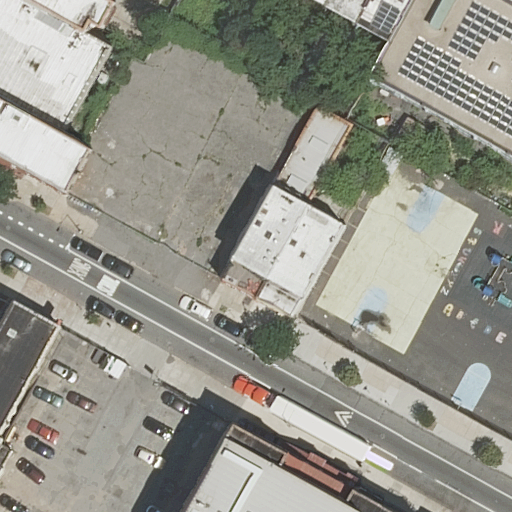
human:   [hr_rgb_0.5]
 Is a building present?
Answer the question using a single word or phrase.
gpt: yes

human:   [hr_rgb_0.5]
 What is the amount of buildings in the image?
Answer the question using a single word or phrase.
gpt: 13

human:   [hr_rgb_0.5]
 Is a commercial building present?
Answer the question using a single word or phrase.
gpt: no

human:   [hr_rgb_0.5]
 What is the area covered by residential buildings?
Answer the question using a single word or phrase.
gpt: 2011m2

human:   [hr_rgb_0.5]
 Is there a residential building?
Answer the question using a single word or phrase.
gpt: yes

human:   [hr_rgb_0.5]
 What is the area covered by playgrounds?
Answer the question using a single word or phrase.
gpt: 164m2

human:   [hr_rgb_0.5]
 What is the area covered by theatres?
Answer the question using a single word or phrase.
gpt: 341m2

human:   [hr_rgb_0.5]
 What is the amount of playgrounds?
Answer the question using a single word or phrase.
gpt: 1

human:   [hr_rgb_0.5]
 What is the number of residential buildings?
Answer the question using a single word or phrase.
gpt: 12

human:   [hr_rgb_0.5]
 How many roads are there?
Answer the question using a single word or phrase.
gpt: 2

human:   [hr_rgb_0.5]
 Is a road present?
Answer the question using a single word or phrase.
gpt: yes

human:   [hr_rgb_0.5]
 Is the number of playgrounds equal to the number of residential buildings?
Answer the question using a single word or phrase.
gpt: no

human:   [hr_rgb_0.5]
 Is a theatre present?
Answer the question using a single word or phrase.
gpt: yes

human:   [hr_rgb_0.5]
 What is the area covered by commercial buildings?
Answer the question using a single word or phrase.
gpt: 0m2

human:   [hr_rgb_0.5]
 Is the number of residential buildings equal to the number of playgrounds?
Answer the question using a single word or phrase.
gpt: no

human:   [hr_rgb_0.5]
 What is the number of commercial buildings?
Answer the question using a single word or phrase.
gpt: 0

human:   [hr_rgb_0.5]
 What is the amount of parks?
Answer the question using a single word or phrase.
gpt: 1

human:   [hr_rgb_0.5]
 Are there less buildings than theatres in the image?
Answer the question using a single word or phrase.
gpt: no

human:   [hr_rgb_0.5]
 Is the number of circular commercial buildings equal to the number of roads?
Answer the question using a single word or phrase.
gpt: no

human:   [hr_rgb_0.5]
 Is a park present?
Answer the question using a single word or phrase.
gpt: yes

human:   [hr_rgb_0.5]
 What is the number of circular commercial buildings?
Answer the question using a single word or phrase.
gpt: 0

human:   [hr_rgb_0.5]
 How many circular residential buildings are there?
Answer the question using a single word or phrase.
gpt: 0

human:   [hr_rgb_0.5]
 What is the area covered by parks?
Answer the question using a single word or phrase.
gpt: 914m2

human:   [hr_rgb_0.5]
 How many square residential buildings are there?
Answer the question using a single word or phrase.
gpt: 0

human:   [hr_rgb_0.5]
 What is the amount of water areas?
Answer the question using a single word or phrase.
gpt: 0

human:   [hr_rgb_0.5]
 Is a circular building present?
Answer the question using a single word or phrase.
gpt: no

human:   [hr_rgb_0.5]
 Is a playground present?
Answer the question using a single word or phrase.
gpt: yes

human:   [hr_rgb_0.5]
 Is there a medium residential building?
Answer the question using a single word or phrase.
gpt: yes

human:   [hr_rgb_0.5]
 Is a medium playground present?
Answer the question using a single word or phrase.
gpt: yes

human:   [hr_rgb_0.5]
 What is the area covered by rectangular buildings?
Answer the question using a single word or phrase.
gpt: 3022m2

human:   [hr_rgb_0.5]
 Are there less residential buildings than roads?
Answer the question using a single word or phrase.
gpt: no

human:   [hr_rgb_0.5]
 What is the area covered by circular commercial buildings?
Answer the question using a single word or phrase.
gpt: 0m2

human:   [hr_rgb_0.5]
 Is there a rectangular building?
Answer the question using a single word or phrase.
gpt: yes

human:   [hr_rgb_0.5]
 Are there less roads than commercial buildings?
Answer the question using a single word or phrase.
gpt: no

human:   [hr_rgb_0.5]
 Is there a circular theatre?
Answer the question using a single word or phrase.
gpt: no

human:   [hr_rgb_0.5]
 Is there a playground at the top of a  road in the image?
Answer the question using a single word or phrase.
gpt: no

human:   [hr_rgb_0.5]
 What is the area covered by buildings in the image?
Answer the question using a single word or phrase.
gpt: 3295m2

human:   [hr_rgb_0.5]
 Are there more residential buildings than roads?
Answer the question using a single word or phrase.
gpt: yes

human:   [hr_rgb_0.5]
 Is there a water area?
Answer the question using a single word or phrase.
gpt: no

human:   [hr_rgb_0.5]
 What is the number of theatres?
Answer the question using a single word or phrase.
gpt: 1

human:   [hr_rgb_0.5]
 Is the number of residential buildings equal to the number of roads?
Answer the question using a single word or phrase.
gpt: no

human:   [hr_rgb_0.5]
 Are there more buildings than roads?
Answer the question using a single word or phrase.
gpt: yes

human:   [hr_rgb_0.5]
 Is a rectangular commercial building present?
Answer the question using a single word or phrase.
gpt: no

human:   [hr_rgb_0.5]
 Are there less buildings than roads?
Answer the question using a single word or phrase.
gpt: no

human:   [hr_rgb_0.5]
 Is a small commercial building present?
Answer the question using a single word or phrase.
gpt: no

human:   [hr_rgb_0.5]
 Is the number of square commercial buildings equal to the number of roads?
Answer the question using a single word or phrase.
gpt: no

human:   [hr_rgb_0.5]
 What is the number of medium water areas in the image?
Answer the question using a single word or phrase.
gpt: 0

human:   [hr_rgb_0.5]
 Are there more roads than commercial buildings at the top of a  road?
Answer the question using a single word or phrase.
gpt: yes

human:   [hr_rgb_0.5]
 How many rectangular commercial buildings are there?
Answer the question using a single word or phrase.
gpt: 0

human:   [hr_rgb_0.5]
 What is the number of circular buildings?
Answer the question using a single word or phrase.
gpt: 0

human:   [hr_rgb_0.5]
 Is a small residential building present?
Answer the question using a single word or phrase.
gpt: yes

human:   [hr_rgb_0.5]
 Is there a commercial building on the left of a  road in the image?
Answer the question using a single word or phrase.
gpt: no

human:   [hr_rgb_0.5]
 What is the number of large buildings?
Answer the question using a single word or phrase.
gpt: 1

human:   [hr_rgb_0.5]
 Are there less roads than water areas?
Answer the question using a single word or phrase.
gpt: no

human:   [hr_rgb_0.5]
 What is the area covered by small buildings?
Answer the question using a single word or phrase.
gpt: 224m2

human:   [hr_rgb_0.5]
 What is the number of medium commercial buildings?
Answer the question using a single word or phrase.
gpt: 0

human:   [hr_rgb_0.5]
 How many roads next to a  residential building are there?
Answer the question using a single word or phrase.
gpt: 2

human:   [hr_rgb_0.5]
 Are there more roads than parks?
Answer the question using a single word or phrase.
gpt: yes

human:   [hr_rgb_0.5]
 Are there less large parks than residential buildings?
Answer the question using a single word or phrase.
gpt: yes

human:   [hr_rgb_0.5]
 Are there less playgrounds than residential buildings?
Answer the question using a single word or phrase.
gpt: yes

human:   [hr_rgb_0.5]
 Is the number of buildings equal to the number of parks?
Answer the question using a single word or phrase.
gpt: no

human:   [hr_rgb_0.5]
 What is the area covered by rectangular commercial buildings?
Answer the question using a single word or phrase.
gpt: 0m2

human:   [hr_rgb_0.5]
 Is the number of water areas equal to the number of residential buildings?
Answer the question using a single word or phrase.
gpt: no

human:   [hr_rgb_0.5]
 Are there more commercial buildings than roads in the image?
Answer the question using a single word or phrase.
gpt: no